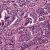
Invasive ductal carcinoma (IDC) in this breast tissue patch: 1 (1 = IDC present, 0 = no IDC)